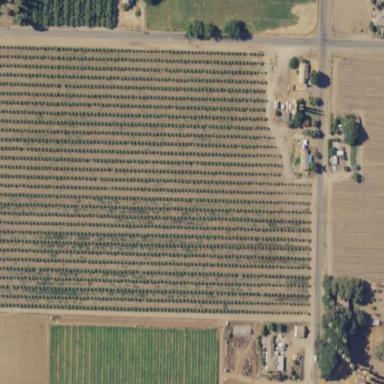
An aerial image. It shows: Vineyard.